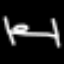
Label: bed